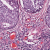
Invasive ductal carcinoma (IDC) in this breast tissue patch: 0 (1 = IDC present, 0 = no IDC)